Interaction volume radius: 10 \u00c5
Interaction volume height: 15 \u00c5
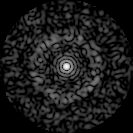
Disorder parameter: 0.8297